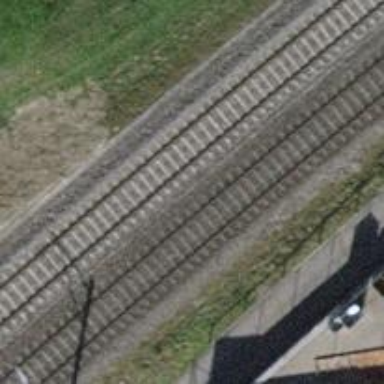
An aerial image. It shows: Railway track with contact lines for electrification.